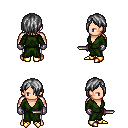
a pixel art fantasy rpg character, male body template, human, light skin, green robe, white pants, gray bangs hairstyle, metal gloves, gold boots, dagger, four views (front, back, left, right), 2x2 character sprite sheet, small pixel art, hard edges, no anti-aliasing